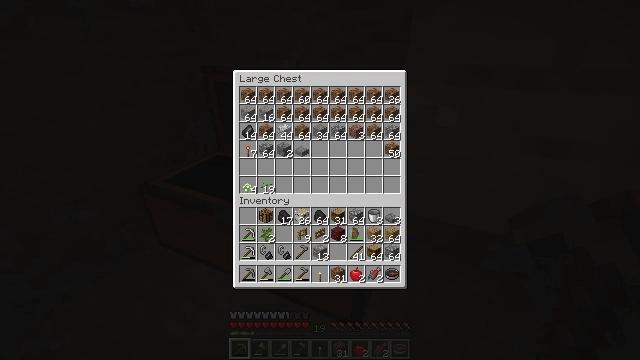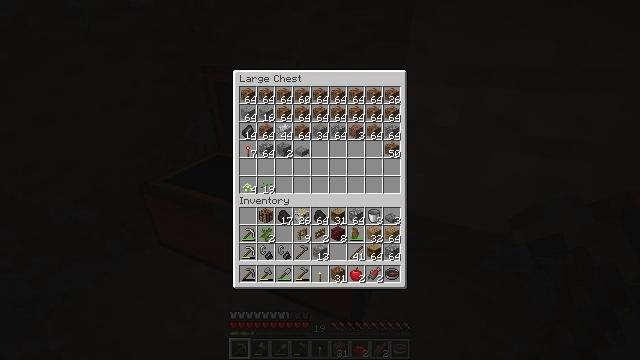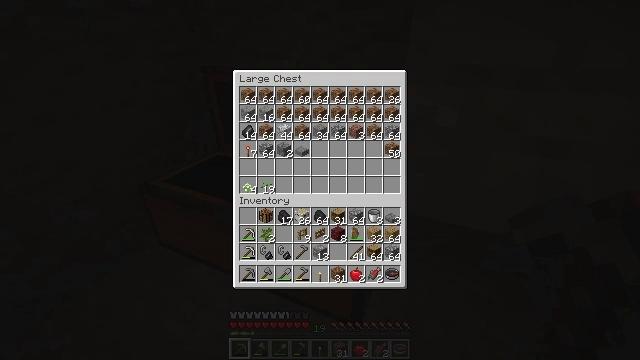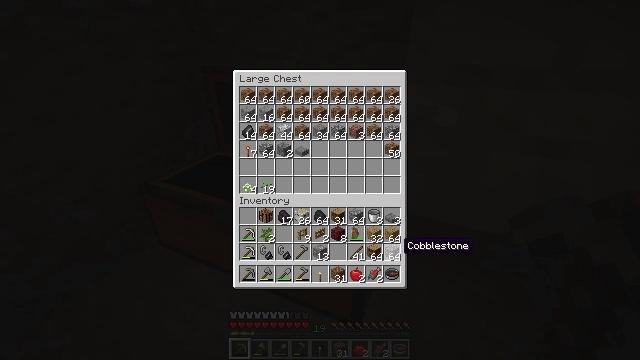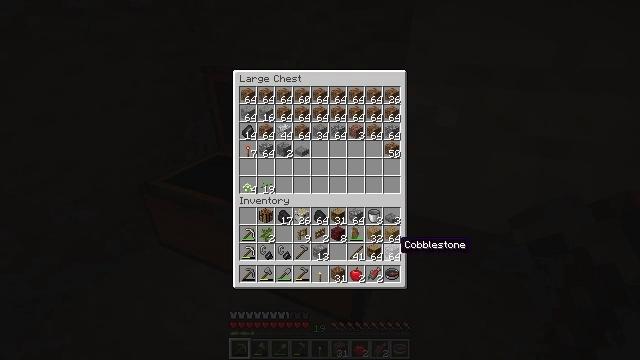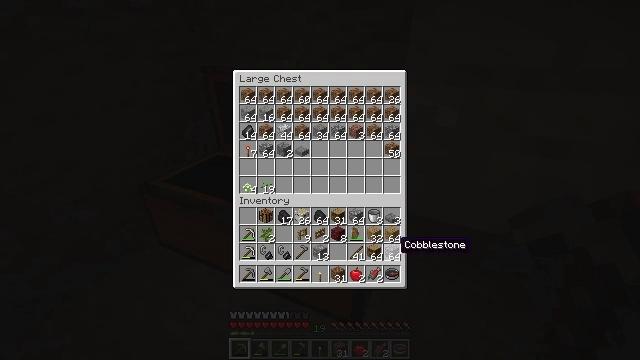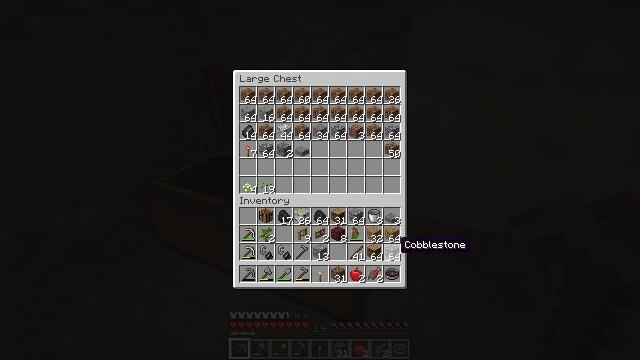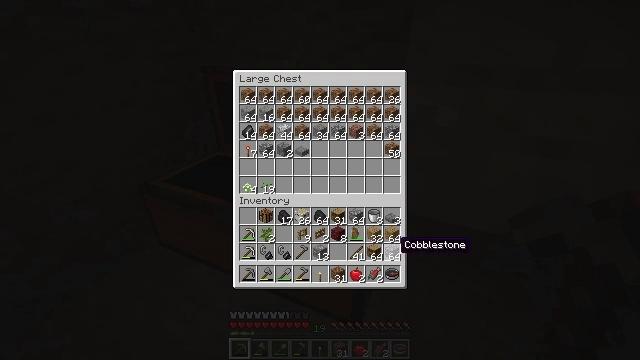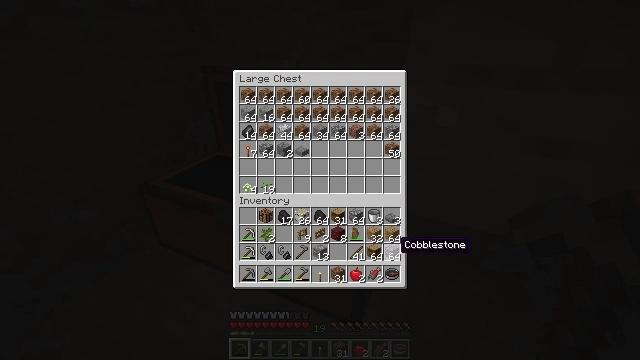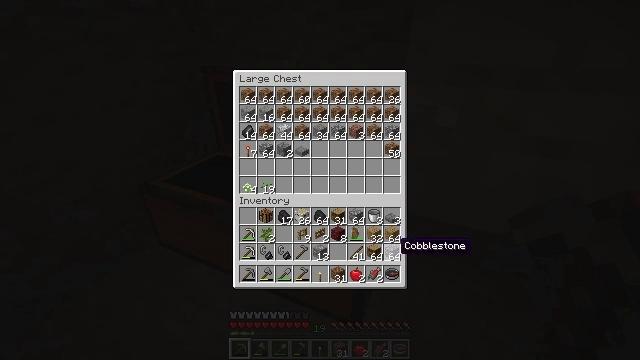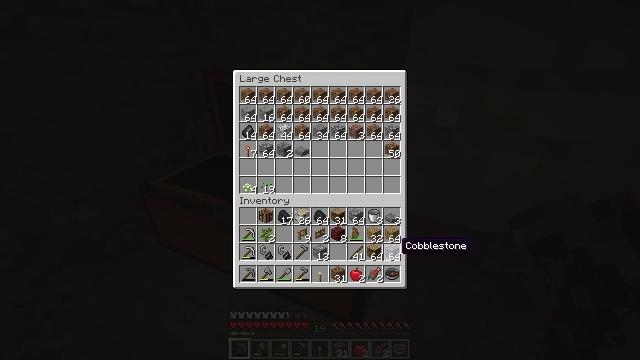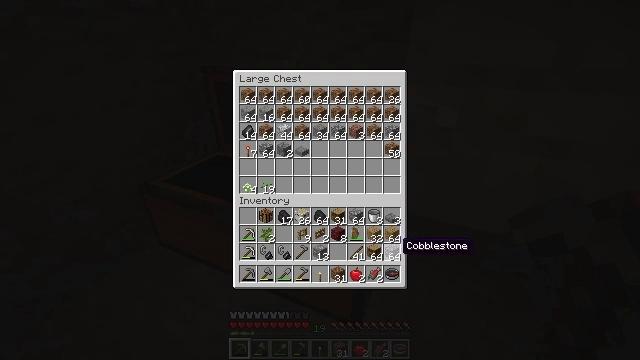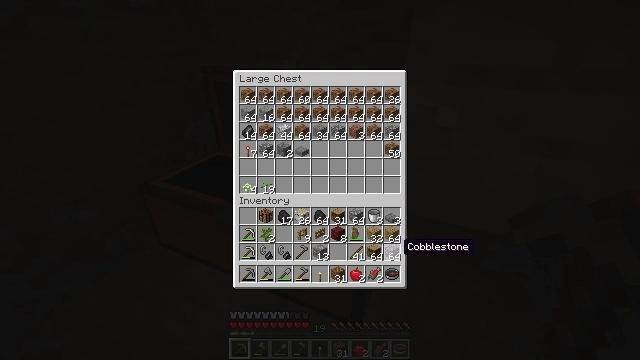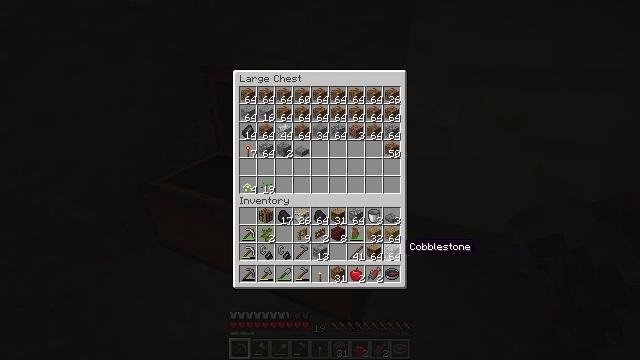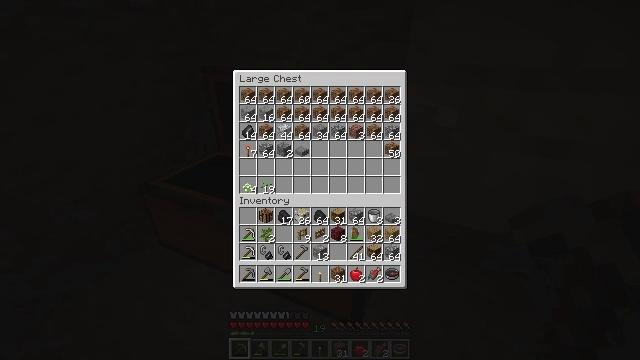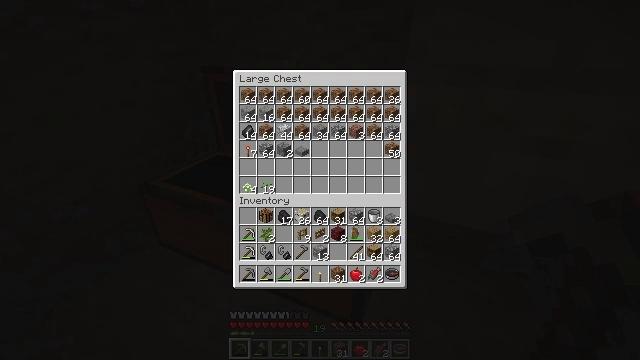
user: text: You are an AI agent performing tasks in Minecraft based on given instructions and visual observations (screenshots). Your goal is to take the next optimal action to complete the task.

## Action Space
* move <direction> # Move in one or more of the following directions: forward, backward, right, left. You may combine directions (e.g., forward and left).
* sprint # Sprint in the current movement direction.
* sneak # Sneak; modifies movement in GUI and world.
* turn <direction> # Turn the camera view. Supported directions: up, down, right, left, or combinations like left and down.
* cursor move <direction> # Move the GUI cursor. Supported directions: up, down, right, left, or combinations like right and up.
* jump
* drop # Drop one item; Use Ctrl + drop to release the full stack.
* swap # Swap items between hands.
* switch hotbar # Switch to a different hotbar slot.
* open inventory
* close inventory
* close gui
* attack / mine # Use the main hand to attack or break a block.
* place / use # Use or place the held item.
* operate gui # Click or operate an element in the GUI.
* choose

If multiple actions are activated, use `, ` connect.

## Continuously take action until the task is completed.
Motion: motion action
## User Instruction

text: Collect wheat crops.
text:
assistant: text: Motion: no_op
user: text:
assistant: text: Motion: no_op
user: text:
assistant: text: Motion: no_op
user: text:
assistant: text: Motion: no_op
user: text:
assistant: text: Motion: no_op
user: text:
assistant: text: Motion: no_op
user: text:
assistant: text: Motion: no_op
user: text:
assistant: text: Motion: no_op
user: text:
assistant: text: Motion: no_op
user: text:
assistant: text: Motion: no_op
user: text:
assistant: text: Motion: no_op
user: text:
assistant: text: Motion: no_op
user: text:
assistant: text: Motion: no_op
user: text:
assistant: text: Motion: no_op
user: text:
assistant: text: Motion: cursor move right
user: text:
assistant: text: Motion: no_op
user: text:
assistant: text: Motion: no_op
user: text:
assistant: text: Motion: no_op
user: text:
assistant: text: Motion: no_op
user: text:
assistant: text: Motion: no_op
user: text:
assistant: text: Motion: no_op
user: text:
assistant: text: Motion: cursor move left
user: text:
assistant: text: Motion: cursor move left
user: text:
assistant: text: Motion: no_op
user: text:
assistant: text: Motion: no_op
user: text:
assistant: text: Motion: no_op
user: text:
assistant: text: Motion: operate gui
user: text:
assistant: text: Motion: cursor move up
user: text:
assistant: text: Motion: cursor move left and up
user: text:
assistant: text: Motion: cursor move left and up